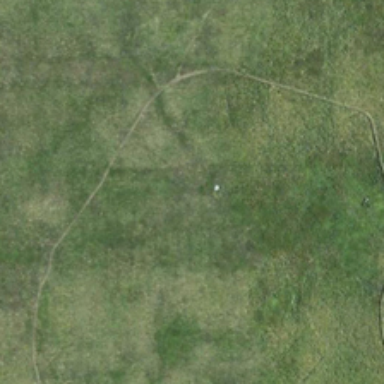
It is a piece of light green meadows .